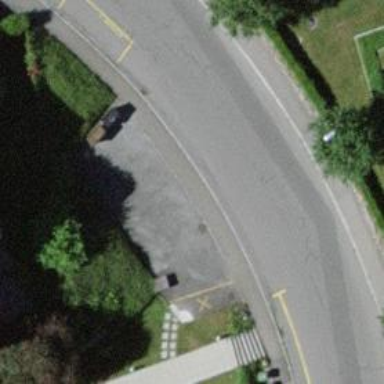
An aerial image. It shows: Street side parking area.